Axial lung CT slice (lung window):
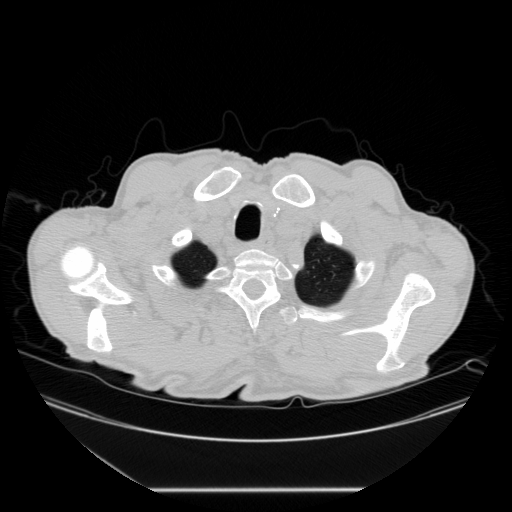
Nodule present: no